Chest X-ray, PA view. Patient: 56 years old, sex F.
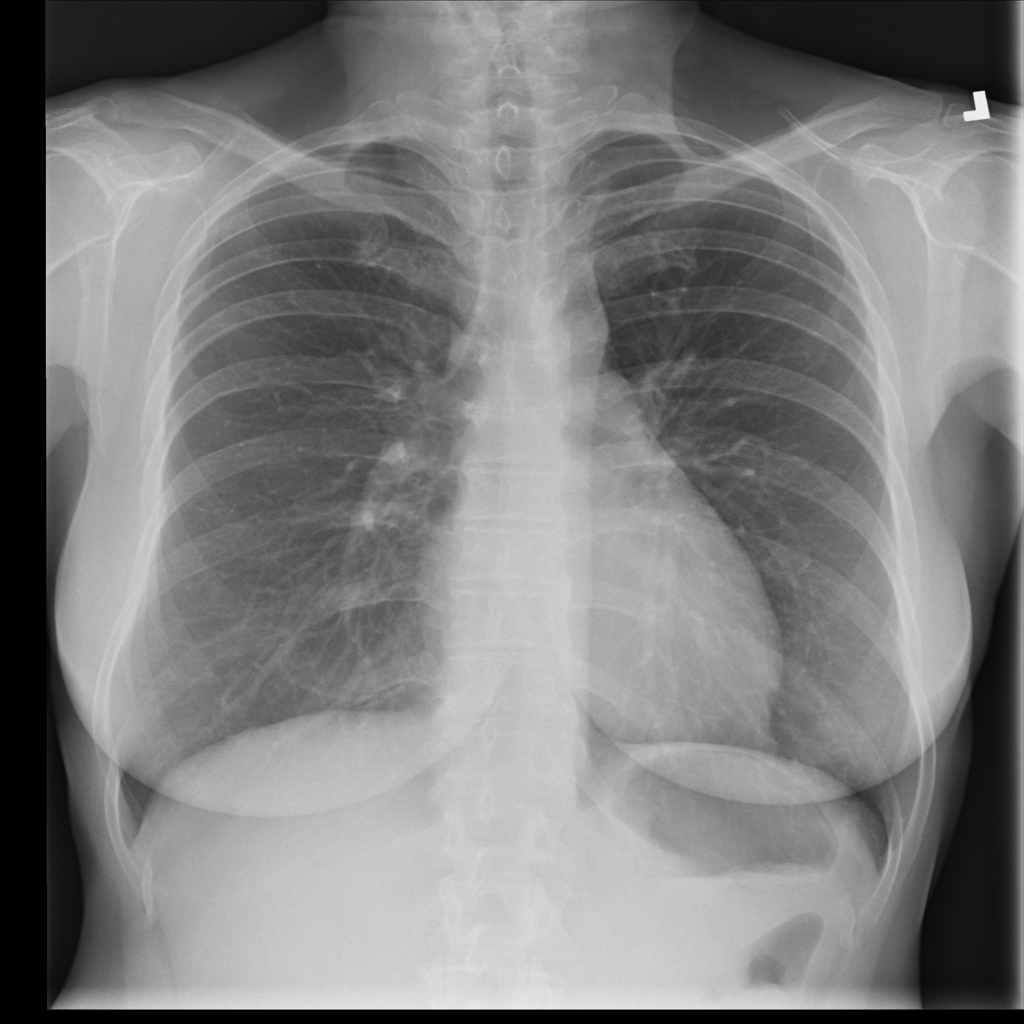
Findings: No Finding